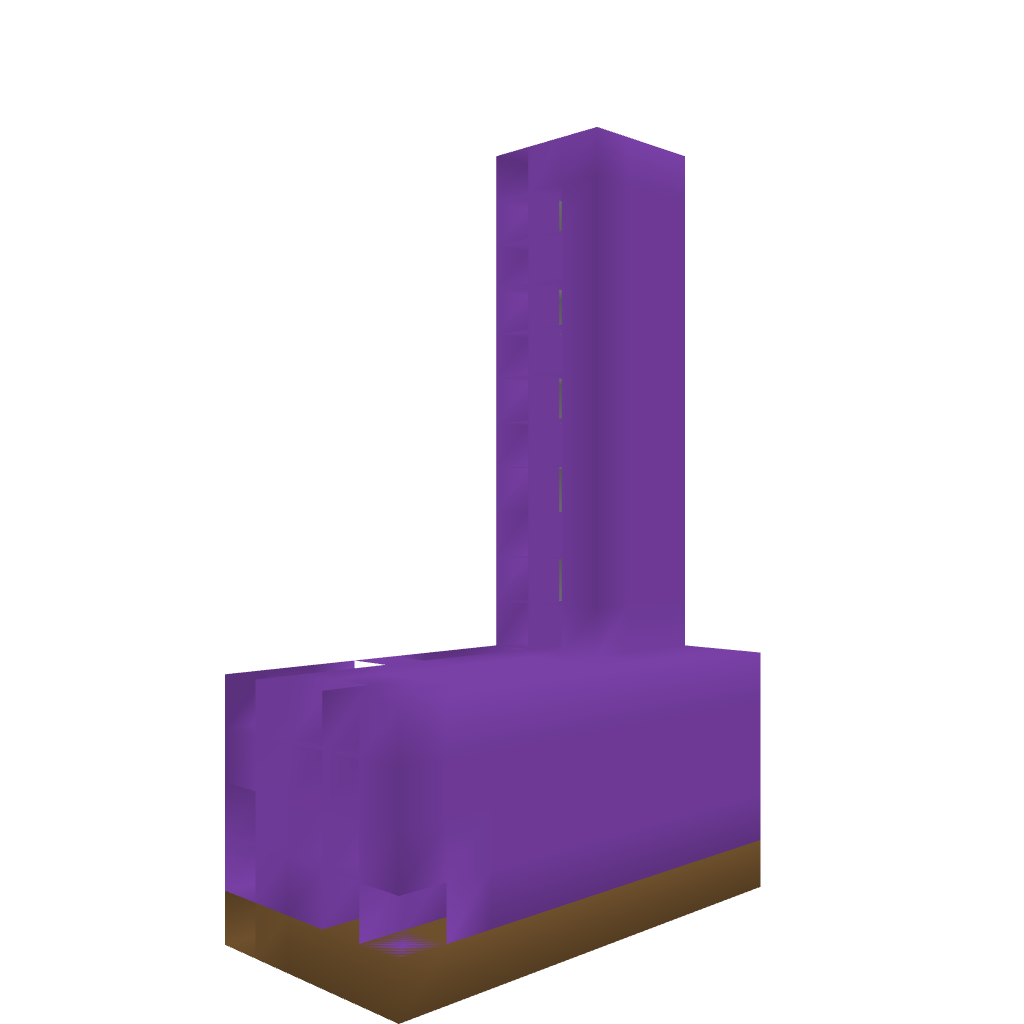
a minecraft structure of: Compact redstone cannon (Obsidian) bad low quality